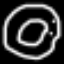
Label: donut